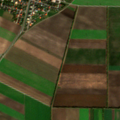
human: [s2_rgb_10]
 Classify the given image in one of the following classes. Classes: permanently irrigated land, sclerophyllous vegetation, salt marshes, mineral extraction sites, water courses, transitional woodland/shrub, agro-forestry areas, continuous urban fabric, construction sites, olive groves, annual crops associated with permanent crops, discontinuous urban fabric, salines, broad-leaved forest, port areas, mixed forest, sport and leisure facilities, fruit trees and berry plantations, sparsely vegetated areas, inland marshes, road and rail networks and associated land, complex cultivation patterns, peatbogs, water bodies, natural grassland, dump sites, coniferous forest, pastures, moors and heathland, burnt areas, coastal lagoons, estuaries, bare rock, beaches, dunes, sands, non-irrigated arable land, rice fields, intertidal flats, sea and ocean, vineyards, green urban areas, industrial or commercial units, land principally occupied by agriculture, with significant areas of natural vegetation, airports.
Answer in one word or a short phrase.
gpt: discontinuous urban fabric, non-irrigated arable land